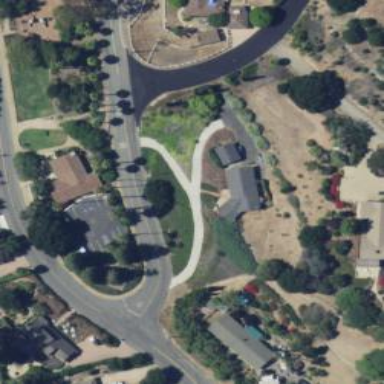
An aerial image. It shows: Residential road with sidewalk on the left.